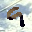
Label: 9